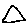
Label: triangle